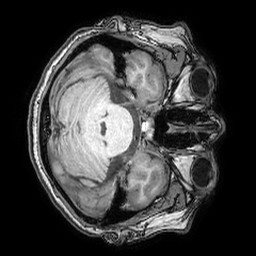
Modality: T1w
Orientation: axial
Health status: ill
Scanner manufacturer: philips
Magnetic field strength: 3 T
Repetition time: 0.007 s
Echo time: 0.0035 s